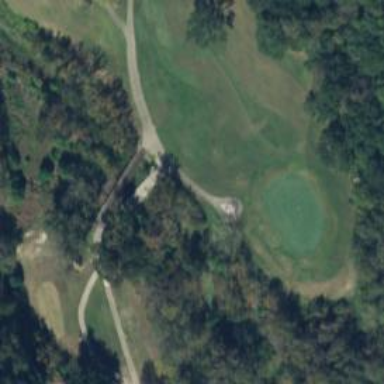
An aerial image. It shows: Path used for both walking and golf.